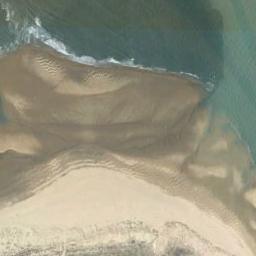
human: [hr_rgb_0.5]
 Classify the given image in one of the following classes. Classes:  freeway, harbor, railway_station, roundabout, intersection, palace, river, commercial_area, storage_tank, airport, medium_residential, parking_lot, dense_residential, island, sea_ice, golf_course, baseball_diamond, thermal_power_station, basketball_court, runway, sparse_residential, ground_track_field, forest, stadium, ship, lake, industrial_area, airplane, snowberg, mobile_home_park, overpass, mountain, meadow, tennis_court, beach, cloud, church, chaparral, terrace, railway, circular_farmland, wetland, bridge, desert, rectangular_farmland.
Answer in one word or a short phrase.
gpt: beach